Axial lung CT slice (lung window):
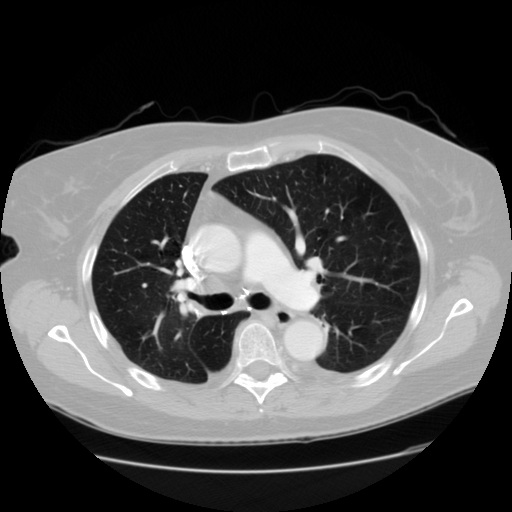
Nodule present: no